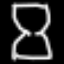
Label: hourglass